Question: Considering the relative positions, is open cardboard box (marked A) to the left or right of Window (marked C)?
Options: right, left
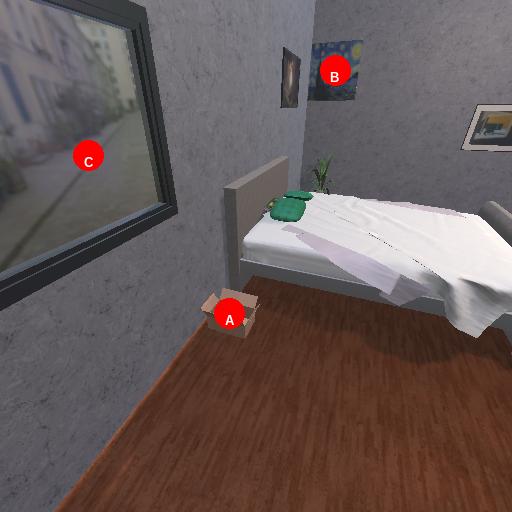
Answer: right